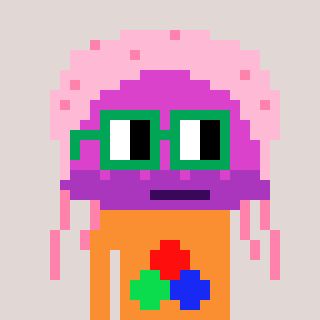
a pixel art character with square green glasses, a jellyfish-shaped head and a orange-colored body on a warm background